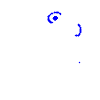
Particle: electron